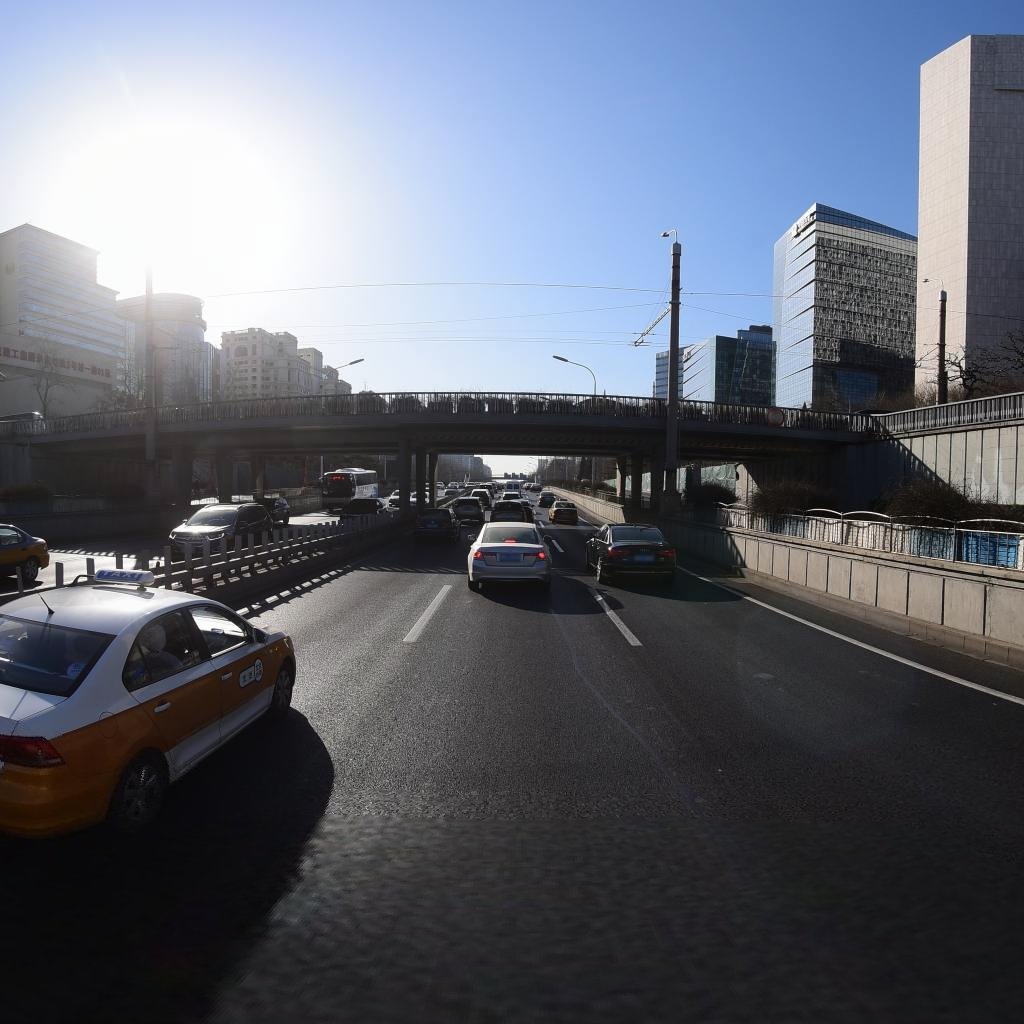
Region: Dongcheng
Road damage annotations: longitudinal patch